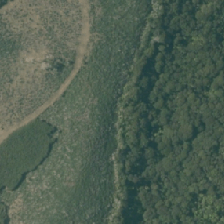
Land cover: grose_broom